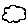
Label: cloud